Field crop: maize
Growth stage: 2
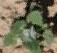
Species: chenopodium